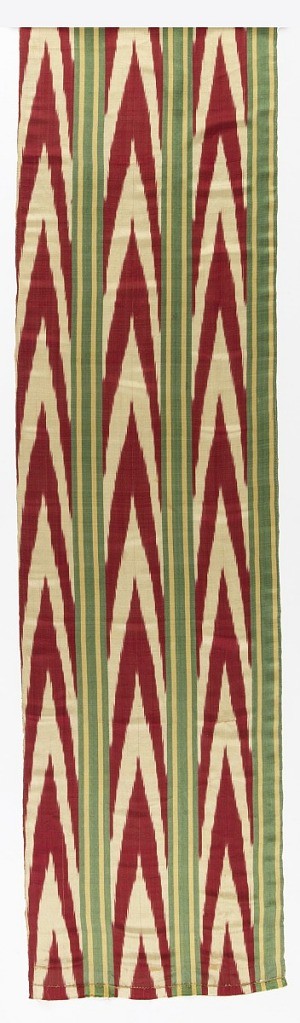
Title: Textile
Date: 19th century
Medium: silk, plain compound satin Technique: tied resist patterning in warp (ikat) on plain weave
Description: Chiné vertical stripes in red and white zigzag pattern alternating with green and two half-inch yellow stripes in fancy satin weave.